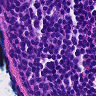
Metastatic tissue present: no